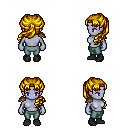
a pixel art fantasy rpg character, female body template, dark elf, purple skin, leather shoulder armor, teal pants, blonde princess hairstyle, black shoes, four views (front, back, left, right), 2x2 character sprite sheet, small pixel art, hard edges, no anti-aliasing